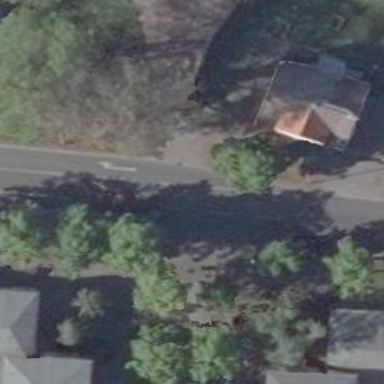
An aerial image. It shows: Residential road with asphalt surface. Both sides have sidewalks.